Question: I want to display 2 divs in a single line. I have a parent div and two child divs.I want to keep the width of first child div and parent div equal. So the header(label of first child div) displays always middle position of parent div and I want to display the second child div at the right side in the same line of parent div.(Condition is always label of first child div should display middle of parent div). Here is the <URL>.

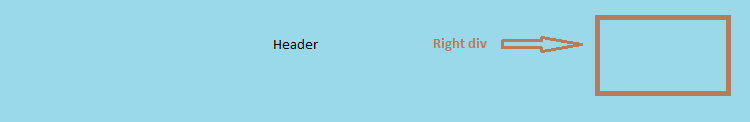
Answer: If I were styling this header section for a website, and I wanted some flexibility in styling the various elements, here is out I would start.
For my HTML:
'''
<div class="head">
<div class="innerfirst">
<h1>ABCDEF GHIJ</h1>
</div>
<div class="innersecond">
<label>RIGHT1</label>
<label>RIGHT2</label>
</div>
</div>
'''
I would put the page title in a '<h1>' tag so that I can adjust font-size, padding, background color and so on. In fact, you could add a tag line below the title line and various background images. Having '.innerfirst' and 'h1' gives you quite a bit of flexibility.
The '<label>' tags don't make sense semantically in this context, but perhaps you will have have input fields later like a search box.
For the CSS:
'''
.head {
background-color:#2191C0;
width: 100%;
height: 85px;
position: relative;
}
'''
The above is fine, set 'position: relative' so that you can use absolute positioning for one of the child elements. The fixed height is a good idea, makes it easier to adjust elements vertically.
'''
.innerfirst {
}
.innerfirst h1 {
text-align: center;
color: #FCFCFC;
padding-top: 10px; /* You could also use a margin... */
}
'''
By default, '.innerfirst' will have 100% width since it is an in-flow block element, same with the 'h1' element. You can center the text within 'h1', and adjust color, padding and margin as needed.
'''
.innersecond {
border: 2px solid lightgray;
color: white;
position: absolute;
width: 25%; /* Set this or by default it will shrink-to-fit content */
height: 61px; /* Set this or by default it will shrink-to-fit content */
top: 5px;
right: 5px;
padding: 5px;
}
'''
What you could do is create a box of text and absolutely position it to the right. It is a good idea
to set a height and width otherwise, as a result of the absolute positioning, the 'div' will shrink to fit the content, which is sometimes useful. The top and right offsets will position the '.innersecond' to the top-right of the parent container because you set 'position: relative' in '.head'.
'''
.innersecond label {
display: block; /* optional if you want block behavior */
border: 1px dotted white;
}
'''
Finally, if you want the 'label' tags to behave like blocks, use 'display: block' and style according to you design requirements.
For reference, demo fiddle: <URL>